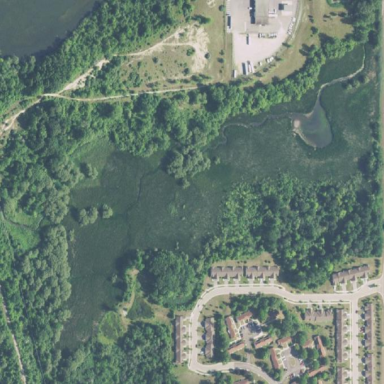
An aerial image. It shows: Wetland area.